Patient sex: F
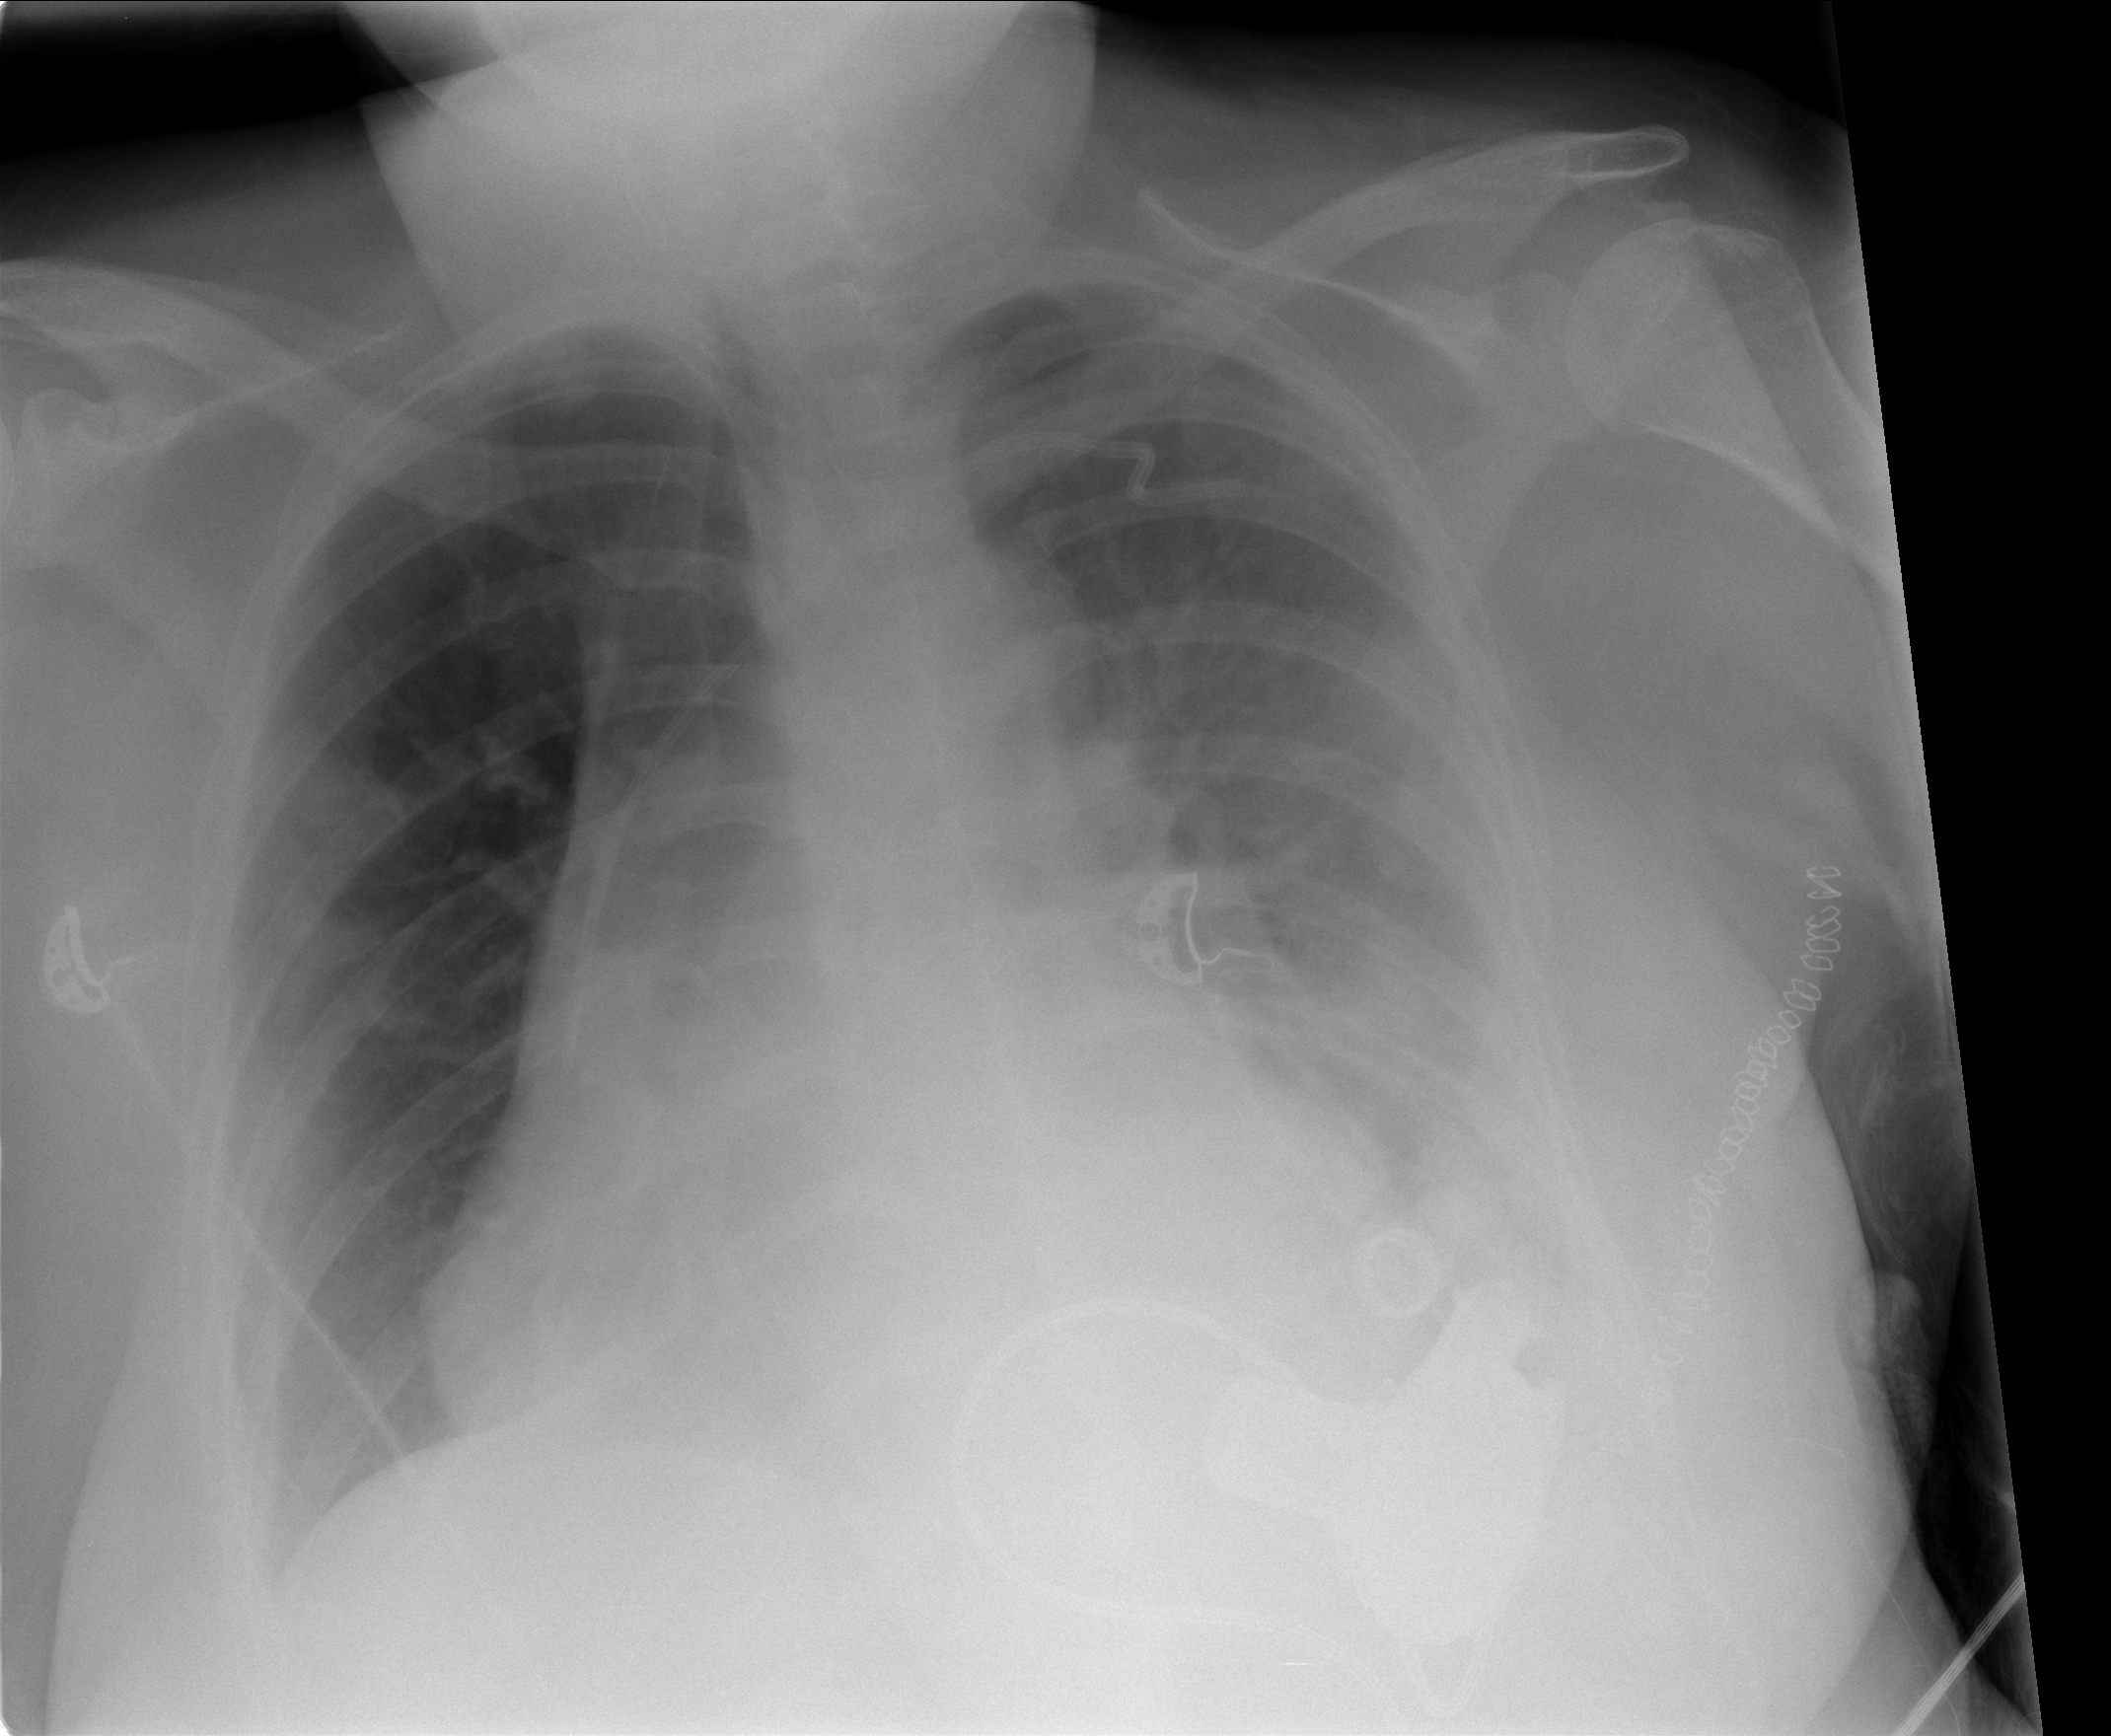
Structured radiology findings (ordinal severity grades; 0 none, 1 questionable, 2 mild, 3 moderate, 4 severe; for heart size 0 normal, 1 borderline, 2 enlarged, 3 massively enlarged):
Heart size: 3
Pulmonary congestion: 2
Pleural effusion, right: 0
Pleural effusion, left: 3
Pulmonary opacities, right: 0
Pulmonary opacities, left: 0
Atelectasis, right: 0
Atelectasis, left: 0